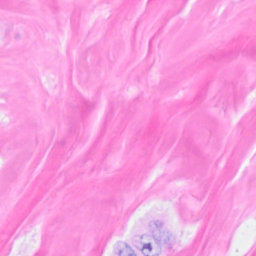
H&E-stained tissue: Breast